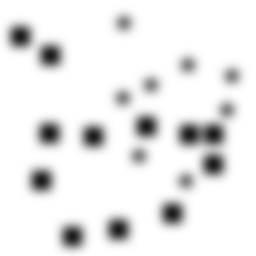
Squares: 12
Triangles: 0
Stars: 8
Total shapes: 20